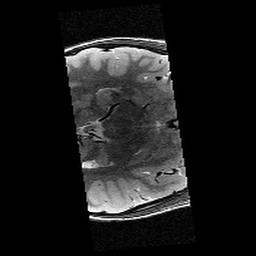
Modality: T2w
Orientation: axial
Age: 12
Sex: male
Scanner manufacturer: siemens
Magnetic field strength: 3 T
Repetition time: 9.23 s
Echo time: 0.067 s